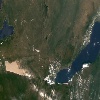
Label: land